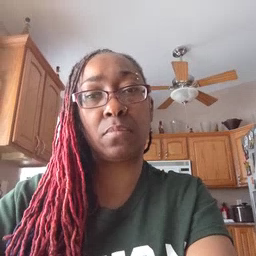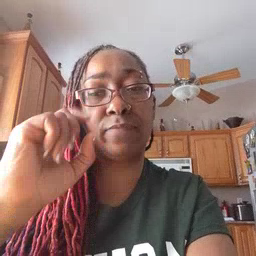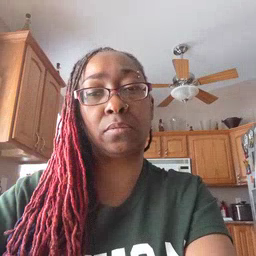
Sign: fast